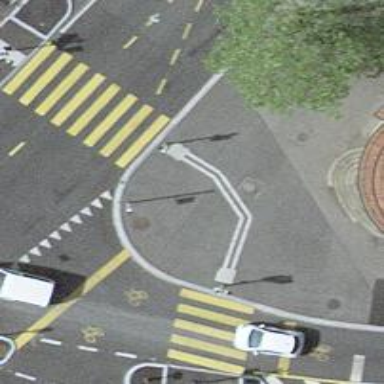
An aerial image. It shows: Kerb barrier.